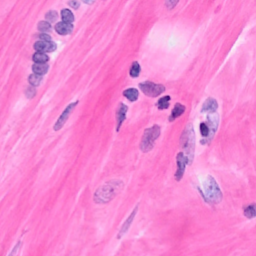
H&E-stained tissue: Breast